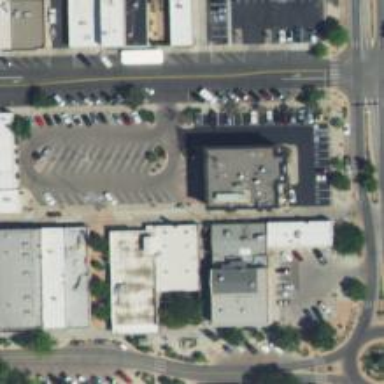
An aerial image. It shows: Parking space is available.